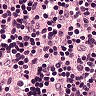
Metastatic tissue present: no